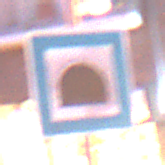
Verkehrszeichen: Tunnel
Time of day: Night
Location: Outdoor (Urban)
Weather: PartlyCloudy
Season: NotSpecified
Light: Artificial